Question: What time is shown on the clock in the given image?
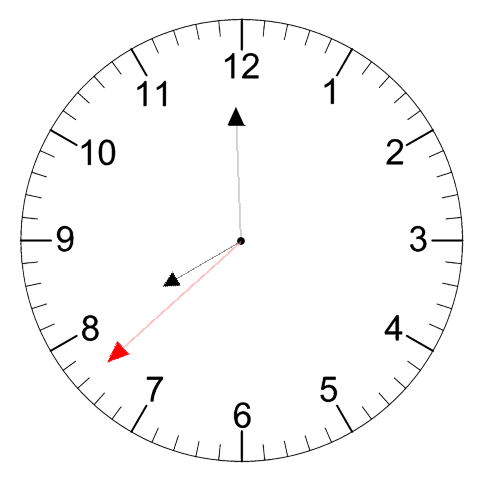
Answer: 07:59:38